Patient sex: F
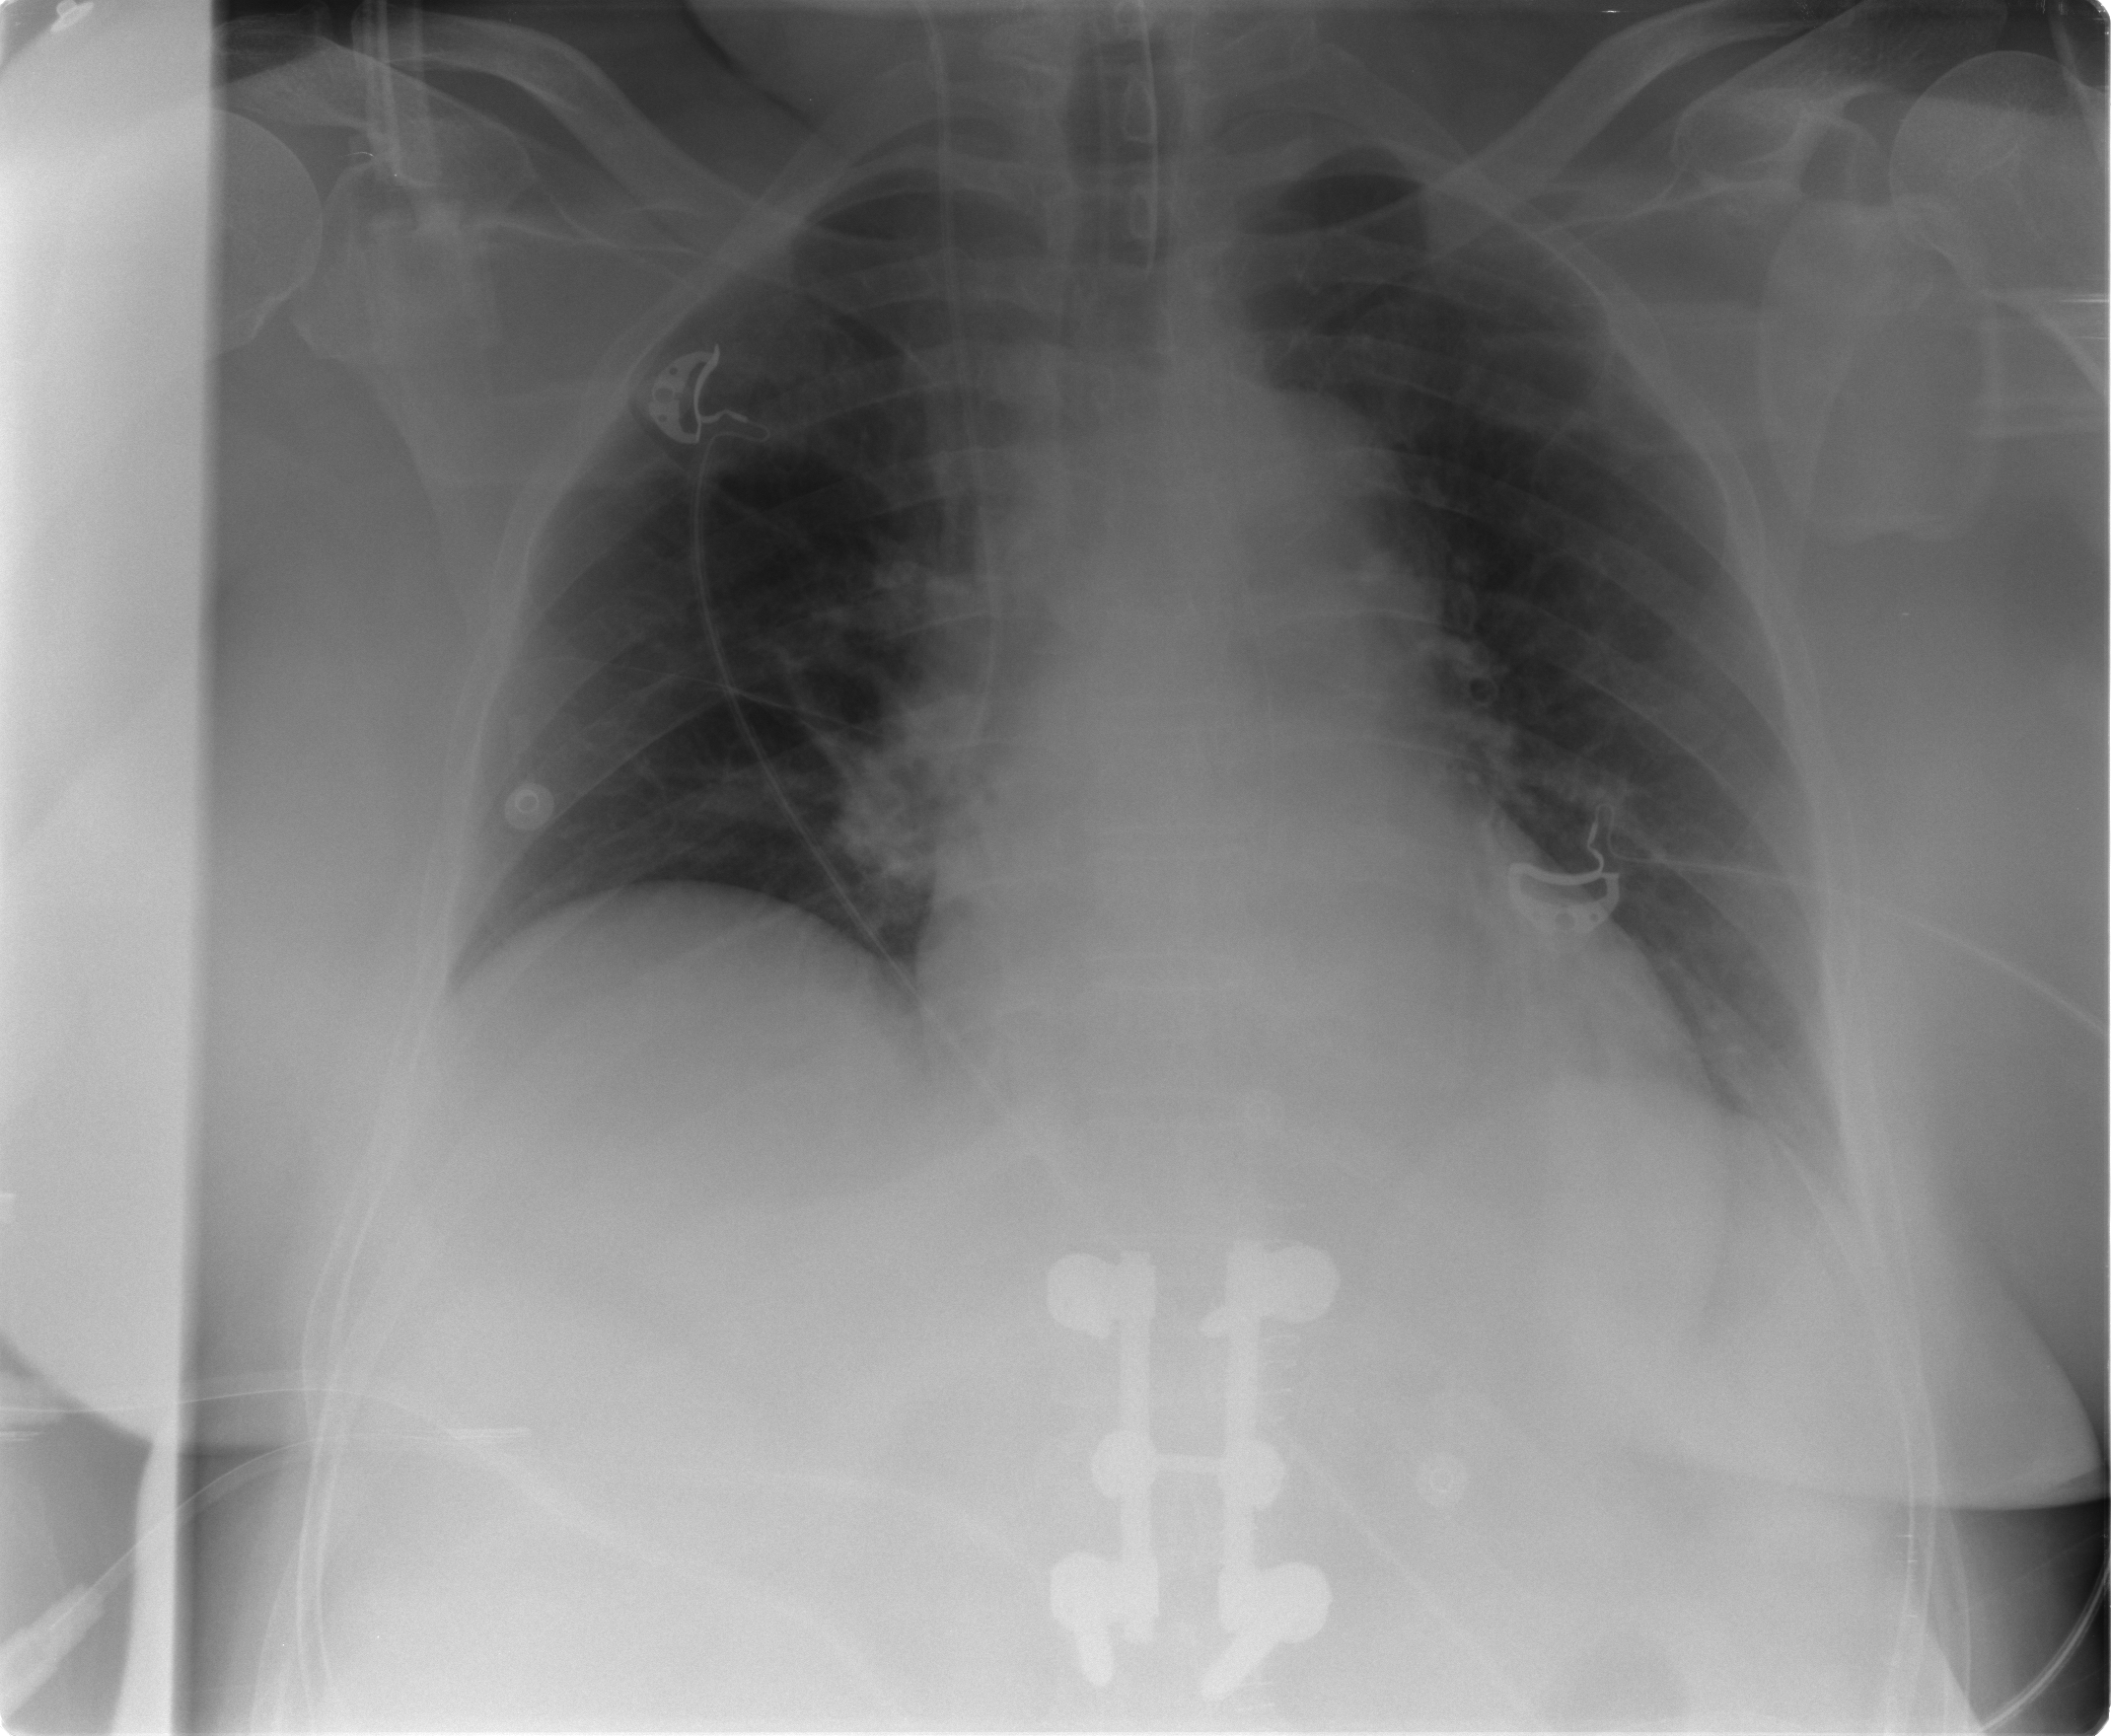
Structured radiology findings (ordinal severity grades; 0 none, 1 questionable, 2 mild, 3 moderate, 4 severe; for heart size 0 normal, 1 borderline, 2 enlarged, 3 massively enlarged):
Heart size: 2
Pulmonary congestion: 0
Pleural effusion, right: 0
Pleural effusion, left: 1
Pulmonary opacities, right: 0
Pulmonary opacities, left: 0
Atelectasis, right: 0
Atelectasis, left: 1